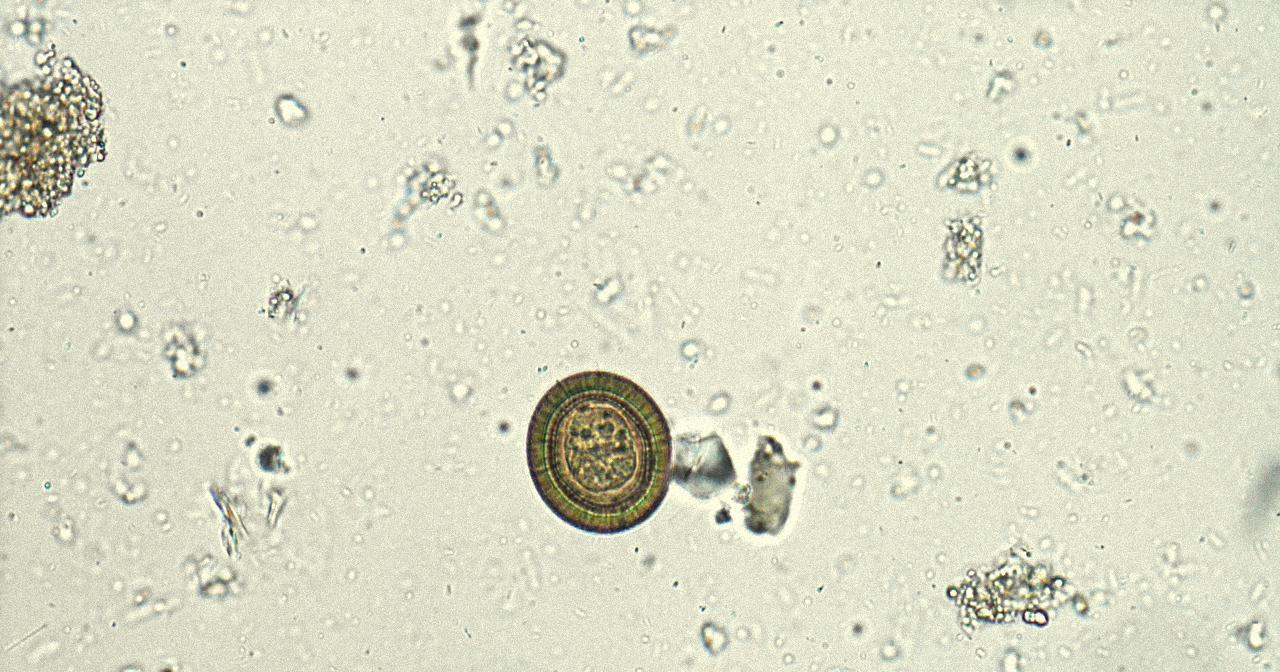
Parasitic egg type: Taenia spp. egg